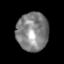
Tissue: prostate
Cell type: T cells
Senescence score: 0.3312
Nuclear area (px): 1200
Mean DAPI intensity: 130.426